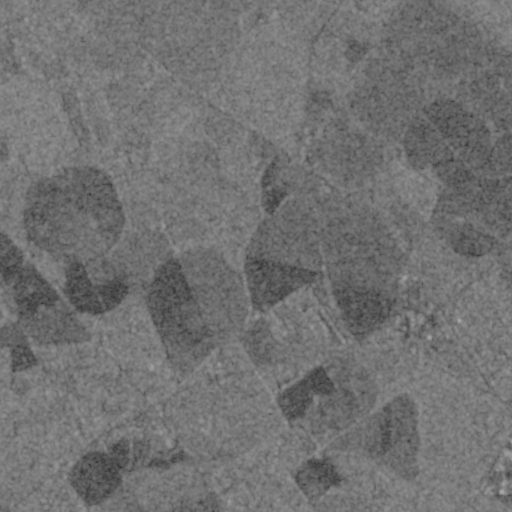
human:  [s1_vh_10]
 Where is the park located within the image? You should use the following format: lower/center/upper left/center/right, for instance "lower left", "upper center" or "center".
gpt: The park is located in the lower right of the image.
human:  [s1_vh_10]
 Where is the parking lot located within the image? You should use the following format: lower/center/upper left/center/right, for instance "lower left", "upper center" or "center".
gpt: The parking lot is located in the lower right of the image.
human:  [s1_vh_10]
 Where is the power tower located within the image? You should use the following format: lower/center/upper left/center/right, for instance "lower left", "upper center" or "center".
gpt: There is no power tower in the image.

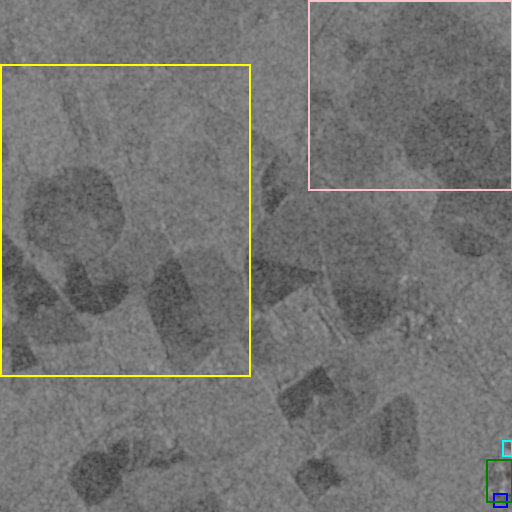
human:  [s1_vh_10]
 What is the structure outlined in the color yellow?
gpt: The structure outlined in yellow is a crop field.
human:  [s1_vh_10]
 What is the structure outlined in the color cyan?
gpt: The structure outlined in cyan is a park.
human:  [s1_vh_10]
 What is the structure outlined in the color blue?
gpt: The structure outlined in blue is a parking lot.
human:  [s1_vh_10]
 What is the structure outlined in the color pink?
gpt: The structure outlined in pink is a solar farm.
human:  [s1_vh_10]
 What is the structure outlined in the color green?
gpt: The structure outlined in green is a building.
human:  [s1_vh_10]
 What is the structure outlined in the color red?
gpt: There is no red outline.